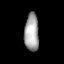
Tissue: lung
Cell type: Endothelial cells
Senescence score: 0.629
Nuclear area (px): 533
Mean DAPI intensity: 164.325